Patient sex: F
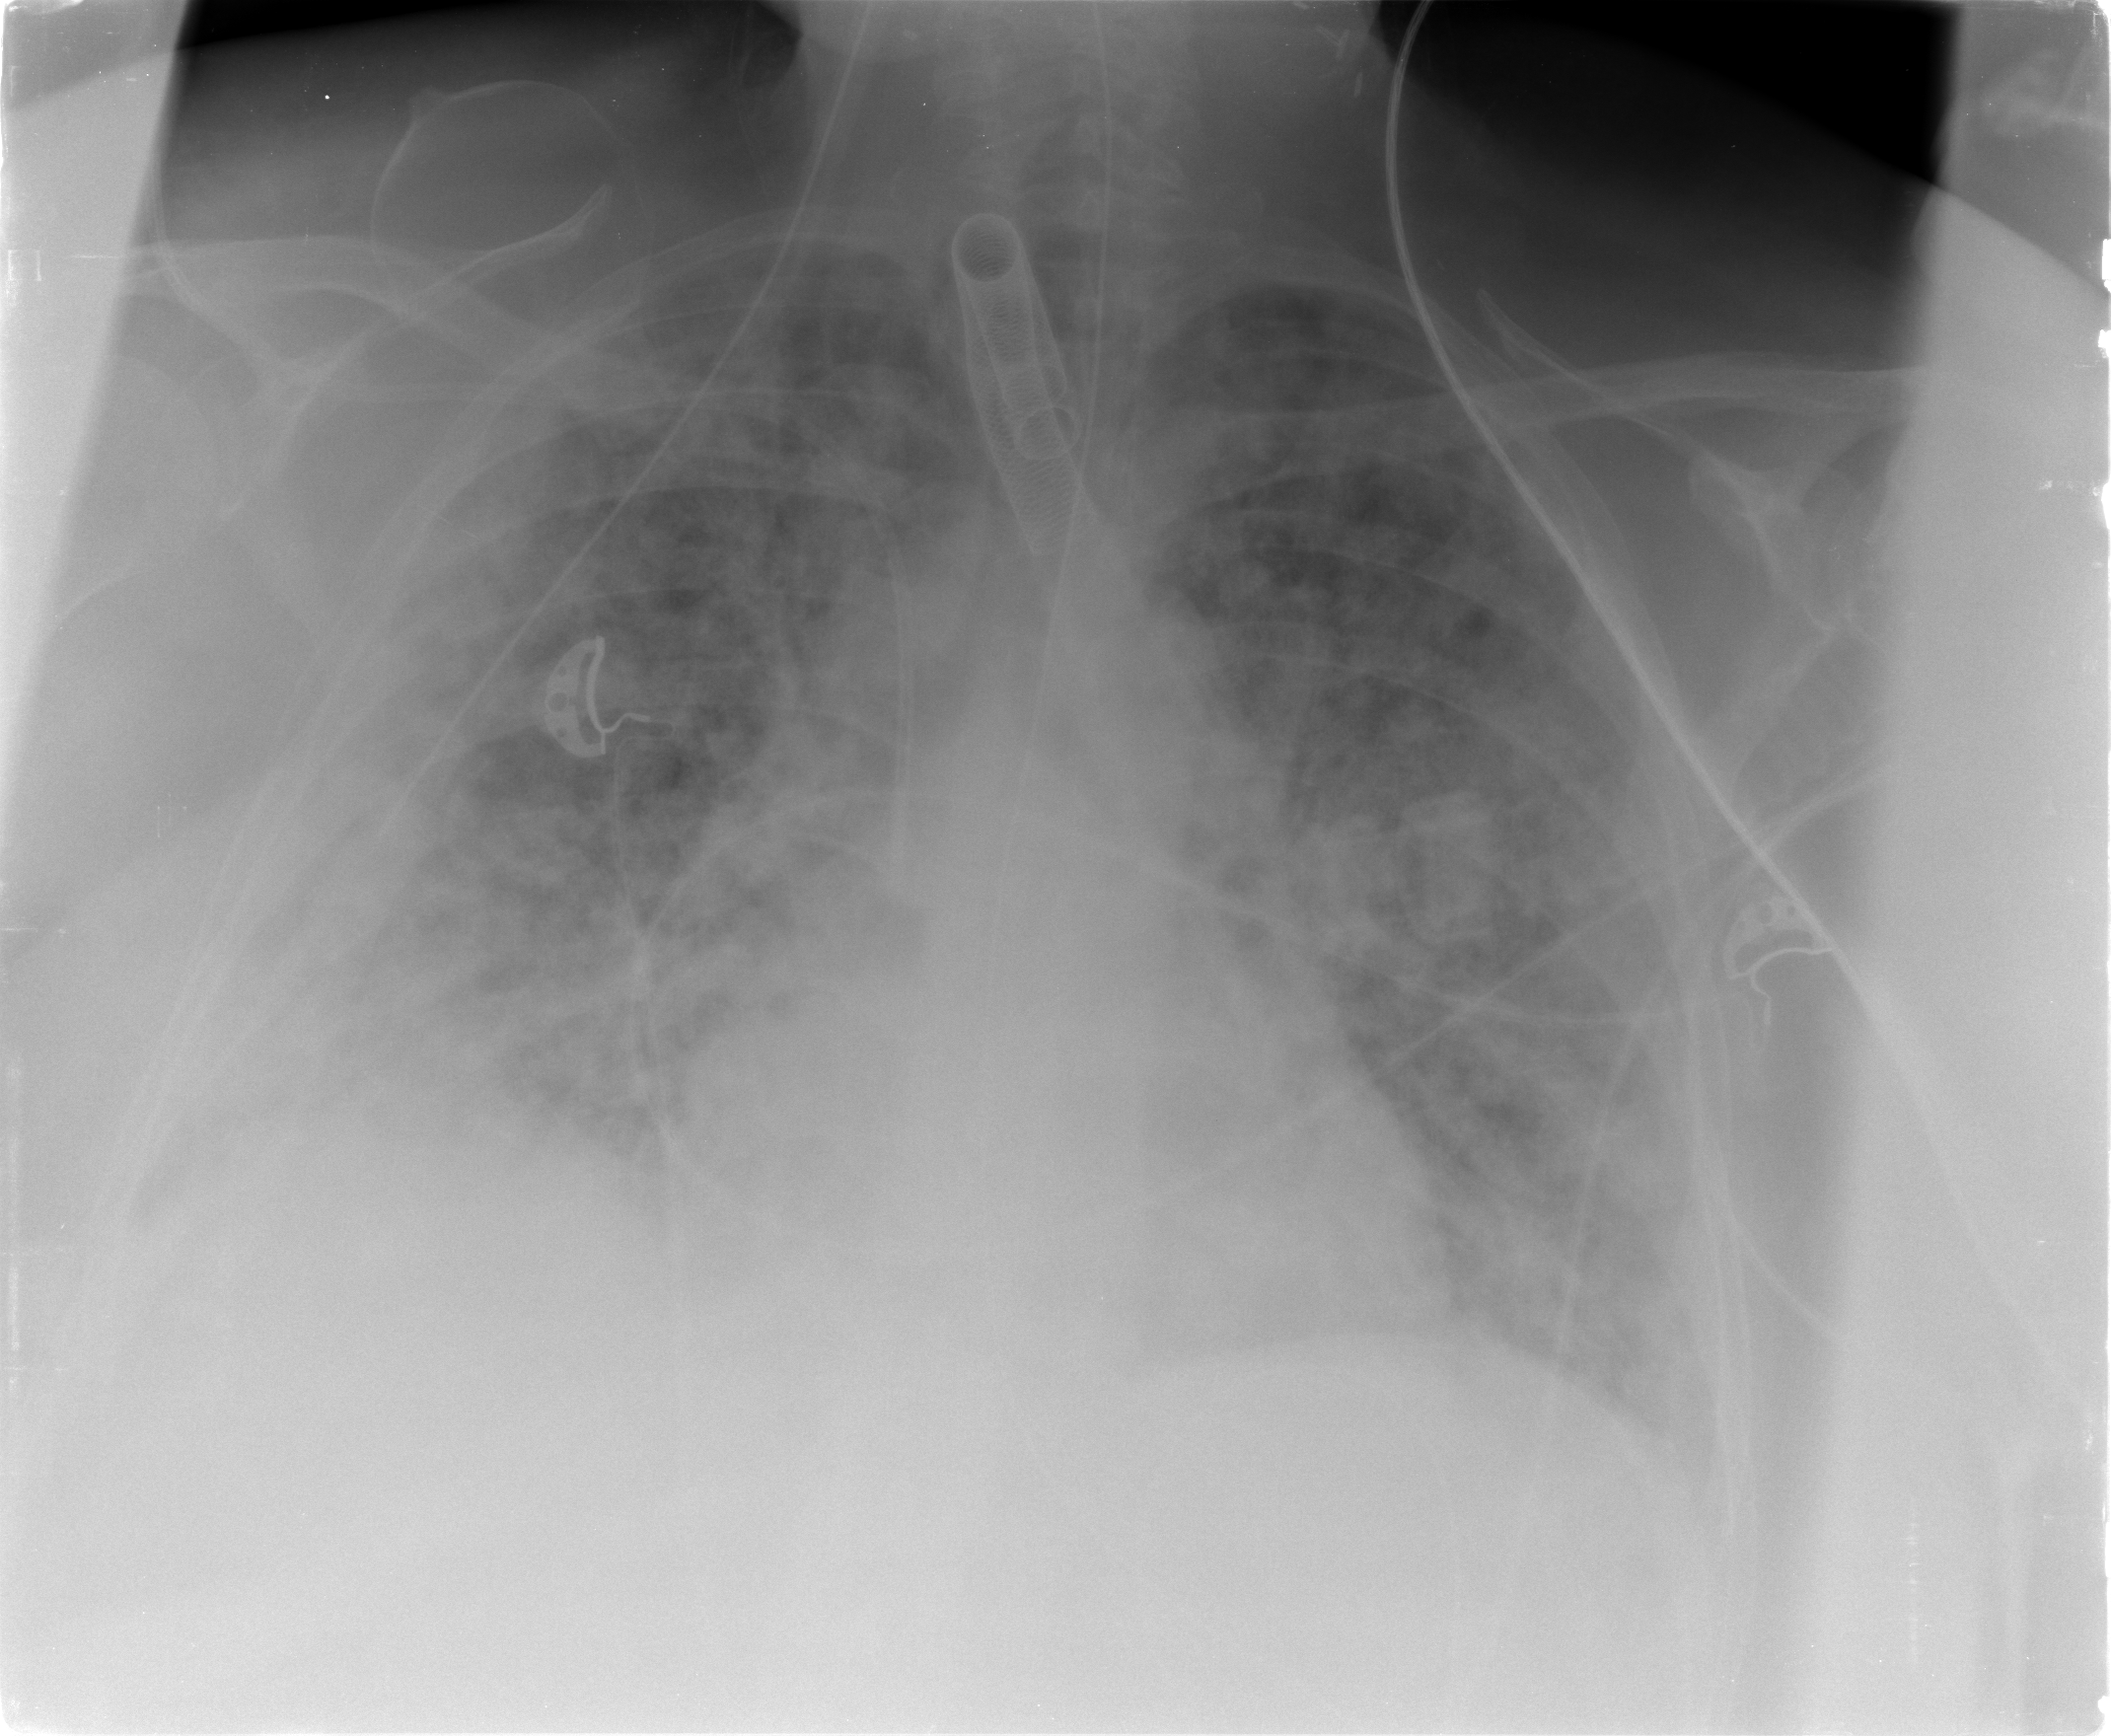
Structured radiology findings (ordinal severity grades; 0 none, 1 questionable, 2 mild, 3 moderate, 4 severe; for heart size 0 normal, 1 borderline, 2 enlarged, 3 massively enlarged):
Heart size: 0
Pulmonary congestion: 3
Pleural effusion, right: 1
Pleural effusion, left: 0
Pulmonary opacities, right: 3
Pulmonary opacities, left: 3
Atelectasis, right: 2
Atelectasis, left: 2